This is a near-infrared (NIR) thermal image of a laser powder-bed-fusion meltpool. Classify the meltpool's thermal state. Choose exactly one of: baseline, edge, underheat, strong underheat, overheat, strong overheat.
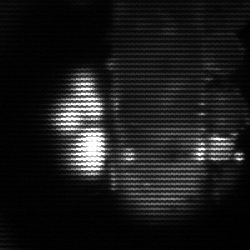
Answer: strong underheat